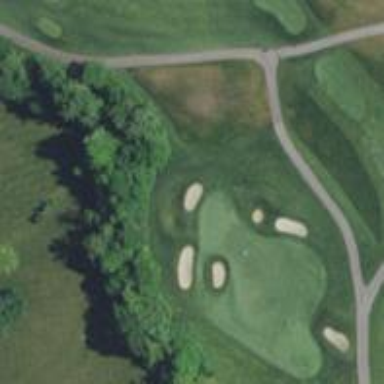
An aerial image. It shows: Golf hole.